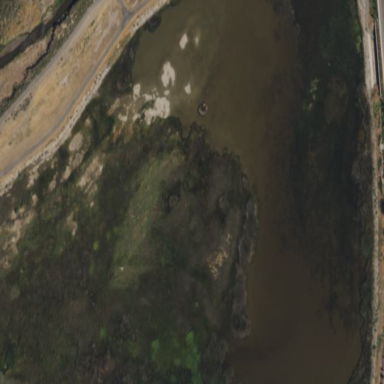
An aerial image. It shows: Marshy wetland area.